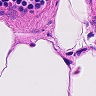
Metastatic tissue present: no